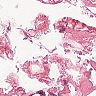
Metastatic tissue present: no